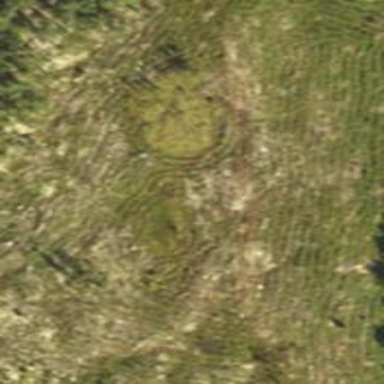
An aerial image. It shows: Clearcut man-made area surrounded by scrub vegetation.